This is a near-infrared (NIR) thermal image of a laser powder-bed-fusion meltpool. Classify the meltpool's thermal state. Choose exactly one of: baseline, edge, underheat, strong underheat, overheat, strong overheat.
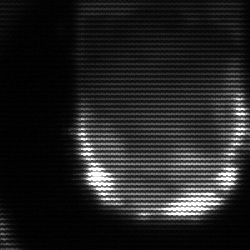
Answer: baseline